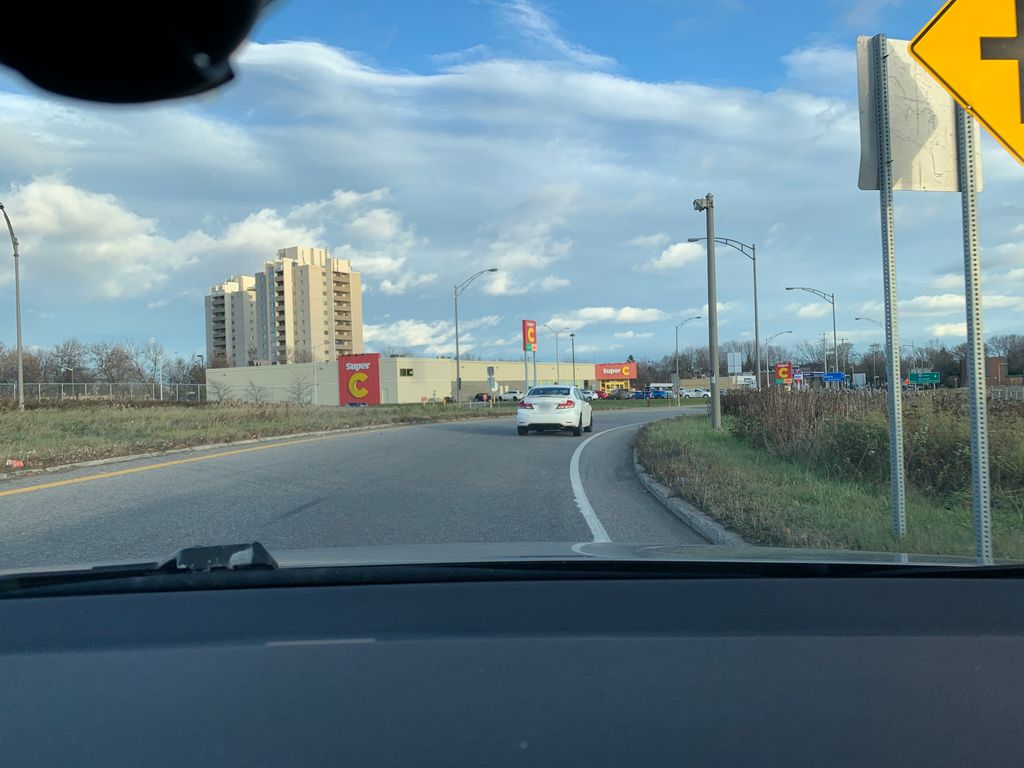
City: quebec_city